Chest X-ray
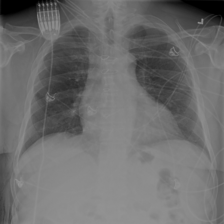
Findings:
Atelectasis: negative
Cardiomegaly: negative
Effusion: negative
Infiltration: negative
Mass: positive
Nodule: negative
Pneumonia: negative
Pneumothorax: negative
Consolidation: negative
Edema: negative
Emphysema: negative
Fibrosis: negative
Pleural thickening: negative
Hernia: negative